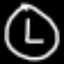
Label: clock